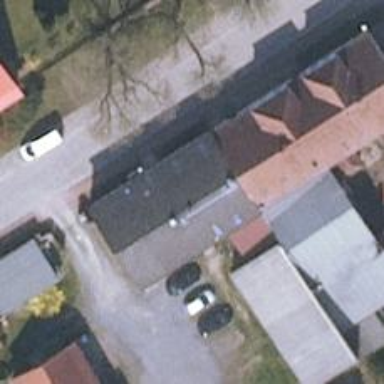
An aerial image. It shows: Pub.